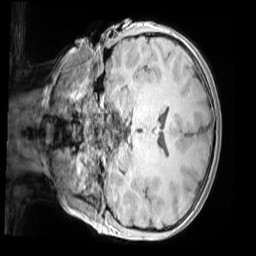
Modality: MP2RAGE
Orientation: coronal
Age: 9
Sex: female
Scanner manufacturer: siemens
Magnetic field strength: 3 T
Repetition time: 4 s
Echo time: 0.00303 s